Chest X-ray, PA view. Patient: 66 years old, sex F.
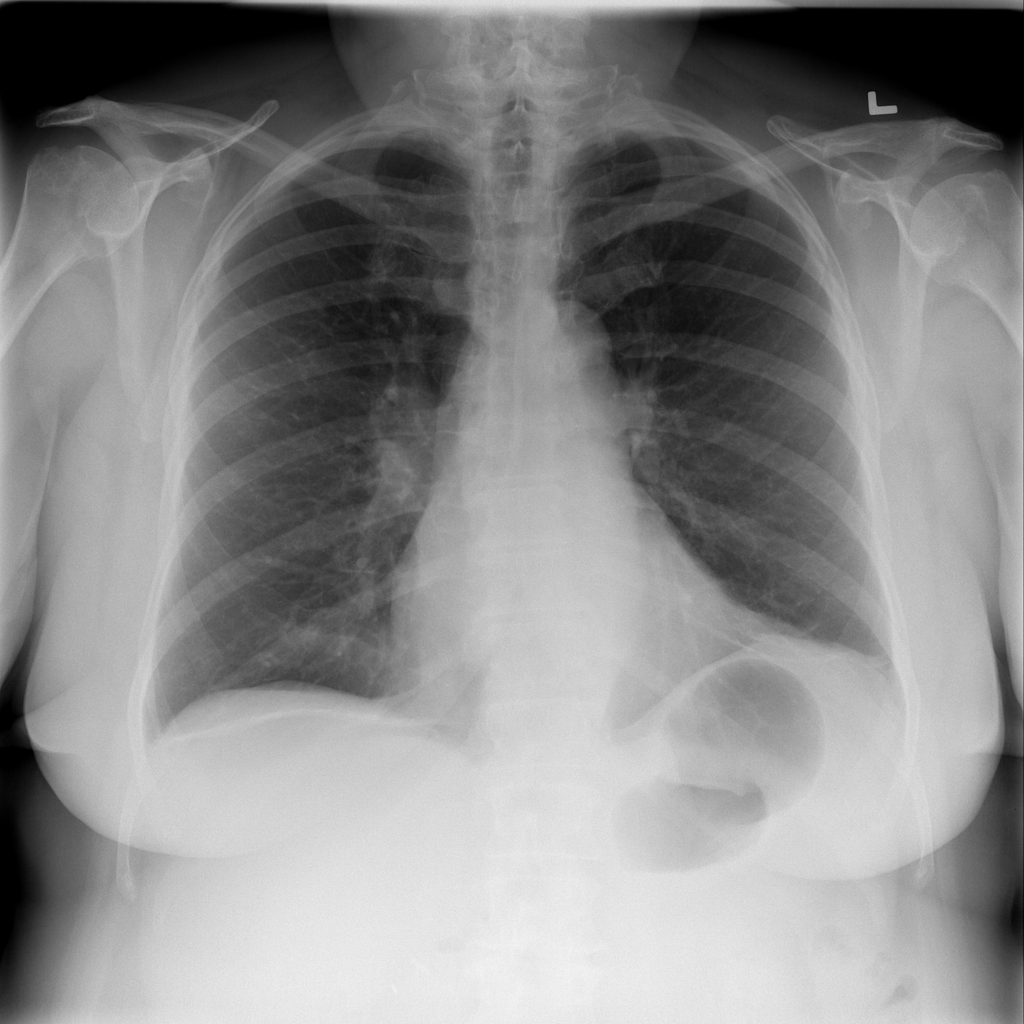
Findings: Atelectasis